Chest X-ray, PA view. Patient: 54 years old, sex F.
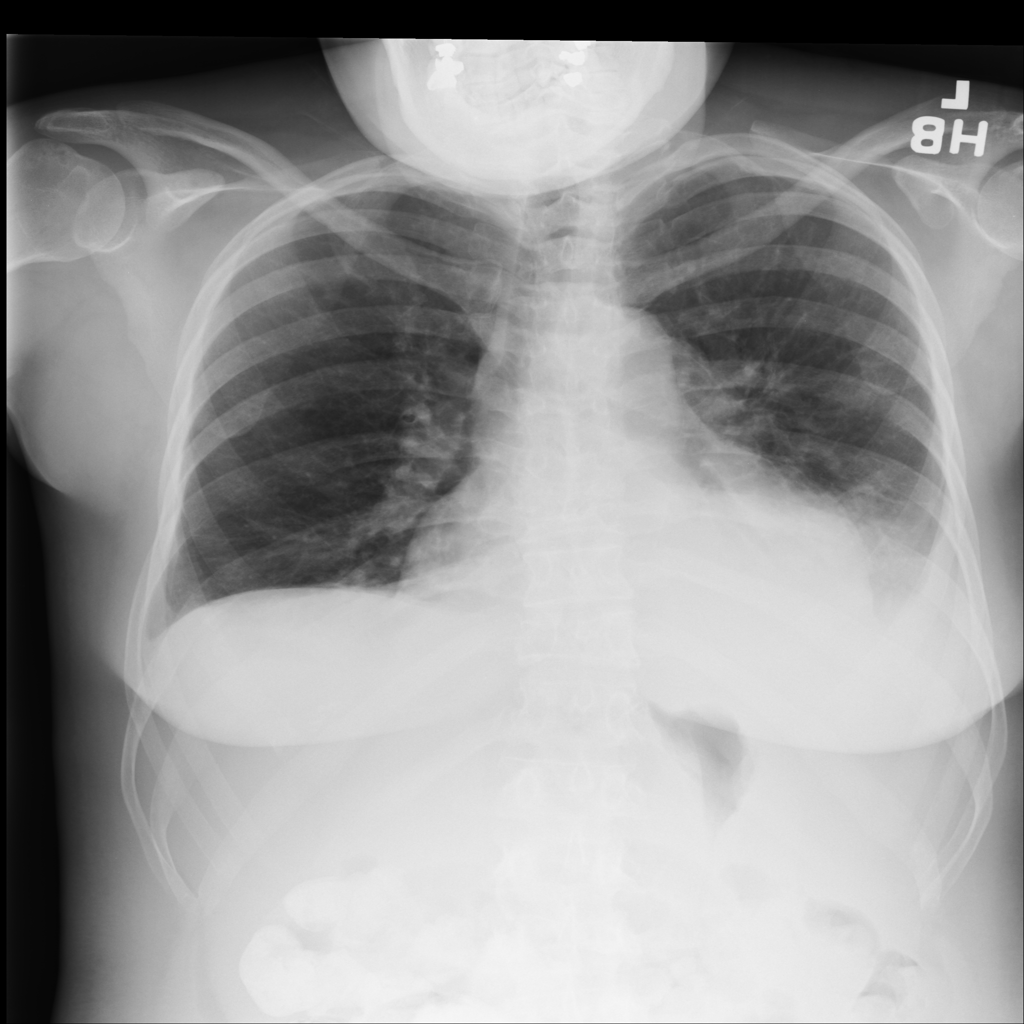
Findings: Cardiomegaly, Effusion